Interaction volume radius: 5 \u00c5
Interaction volume height: 10 \u00c5
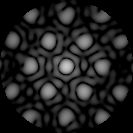
Disorder parameter: 0.2708